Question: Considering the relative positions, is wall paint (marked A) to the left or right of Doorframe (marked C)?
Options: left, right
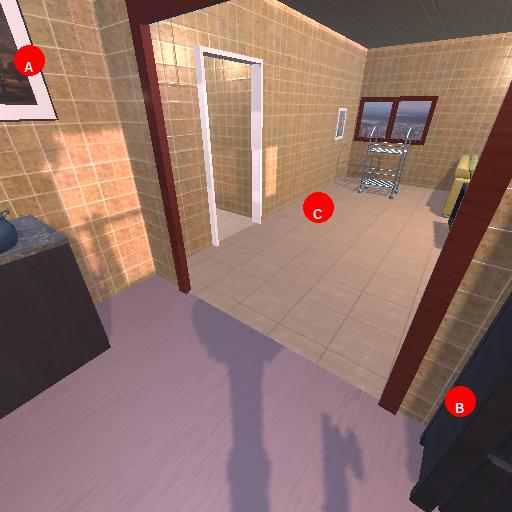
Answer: left